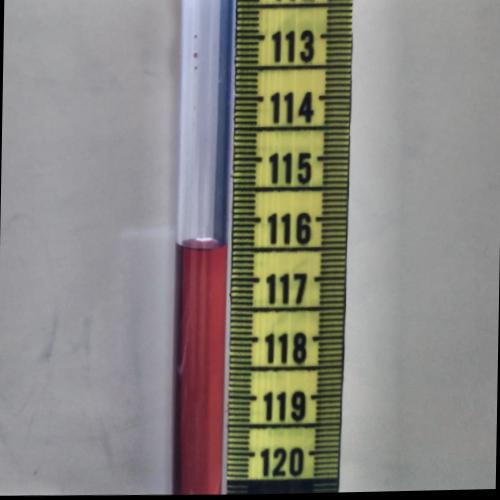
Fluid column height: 116.5 cm